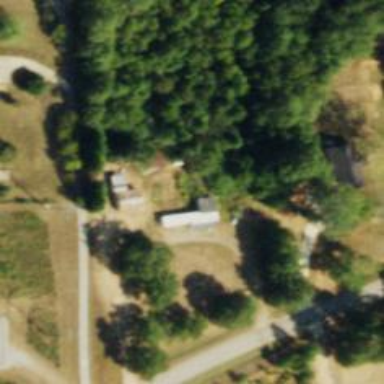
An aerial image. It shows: Driveway leading to service road.